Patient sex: M
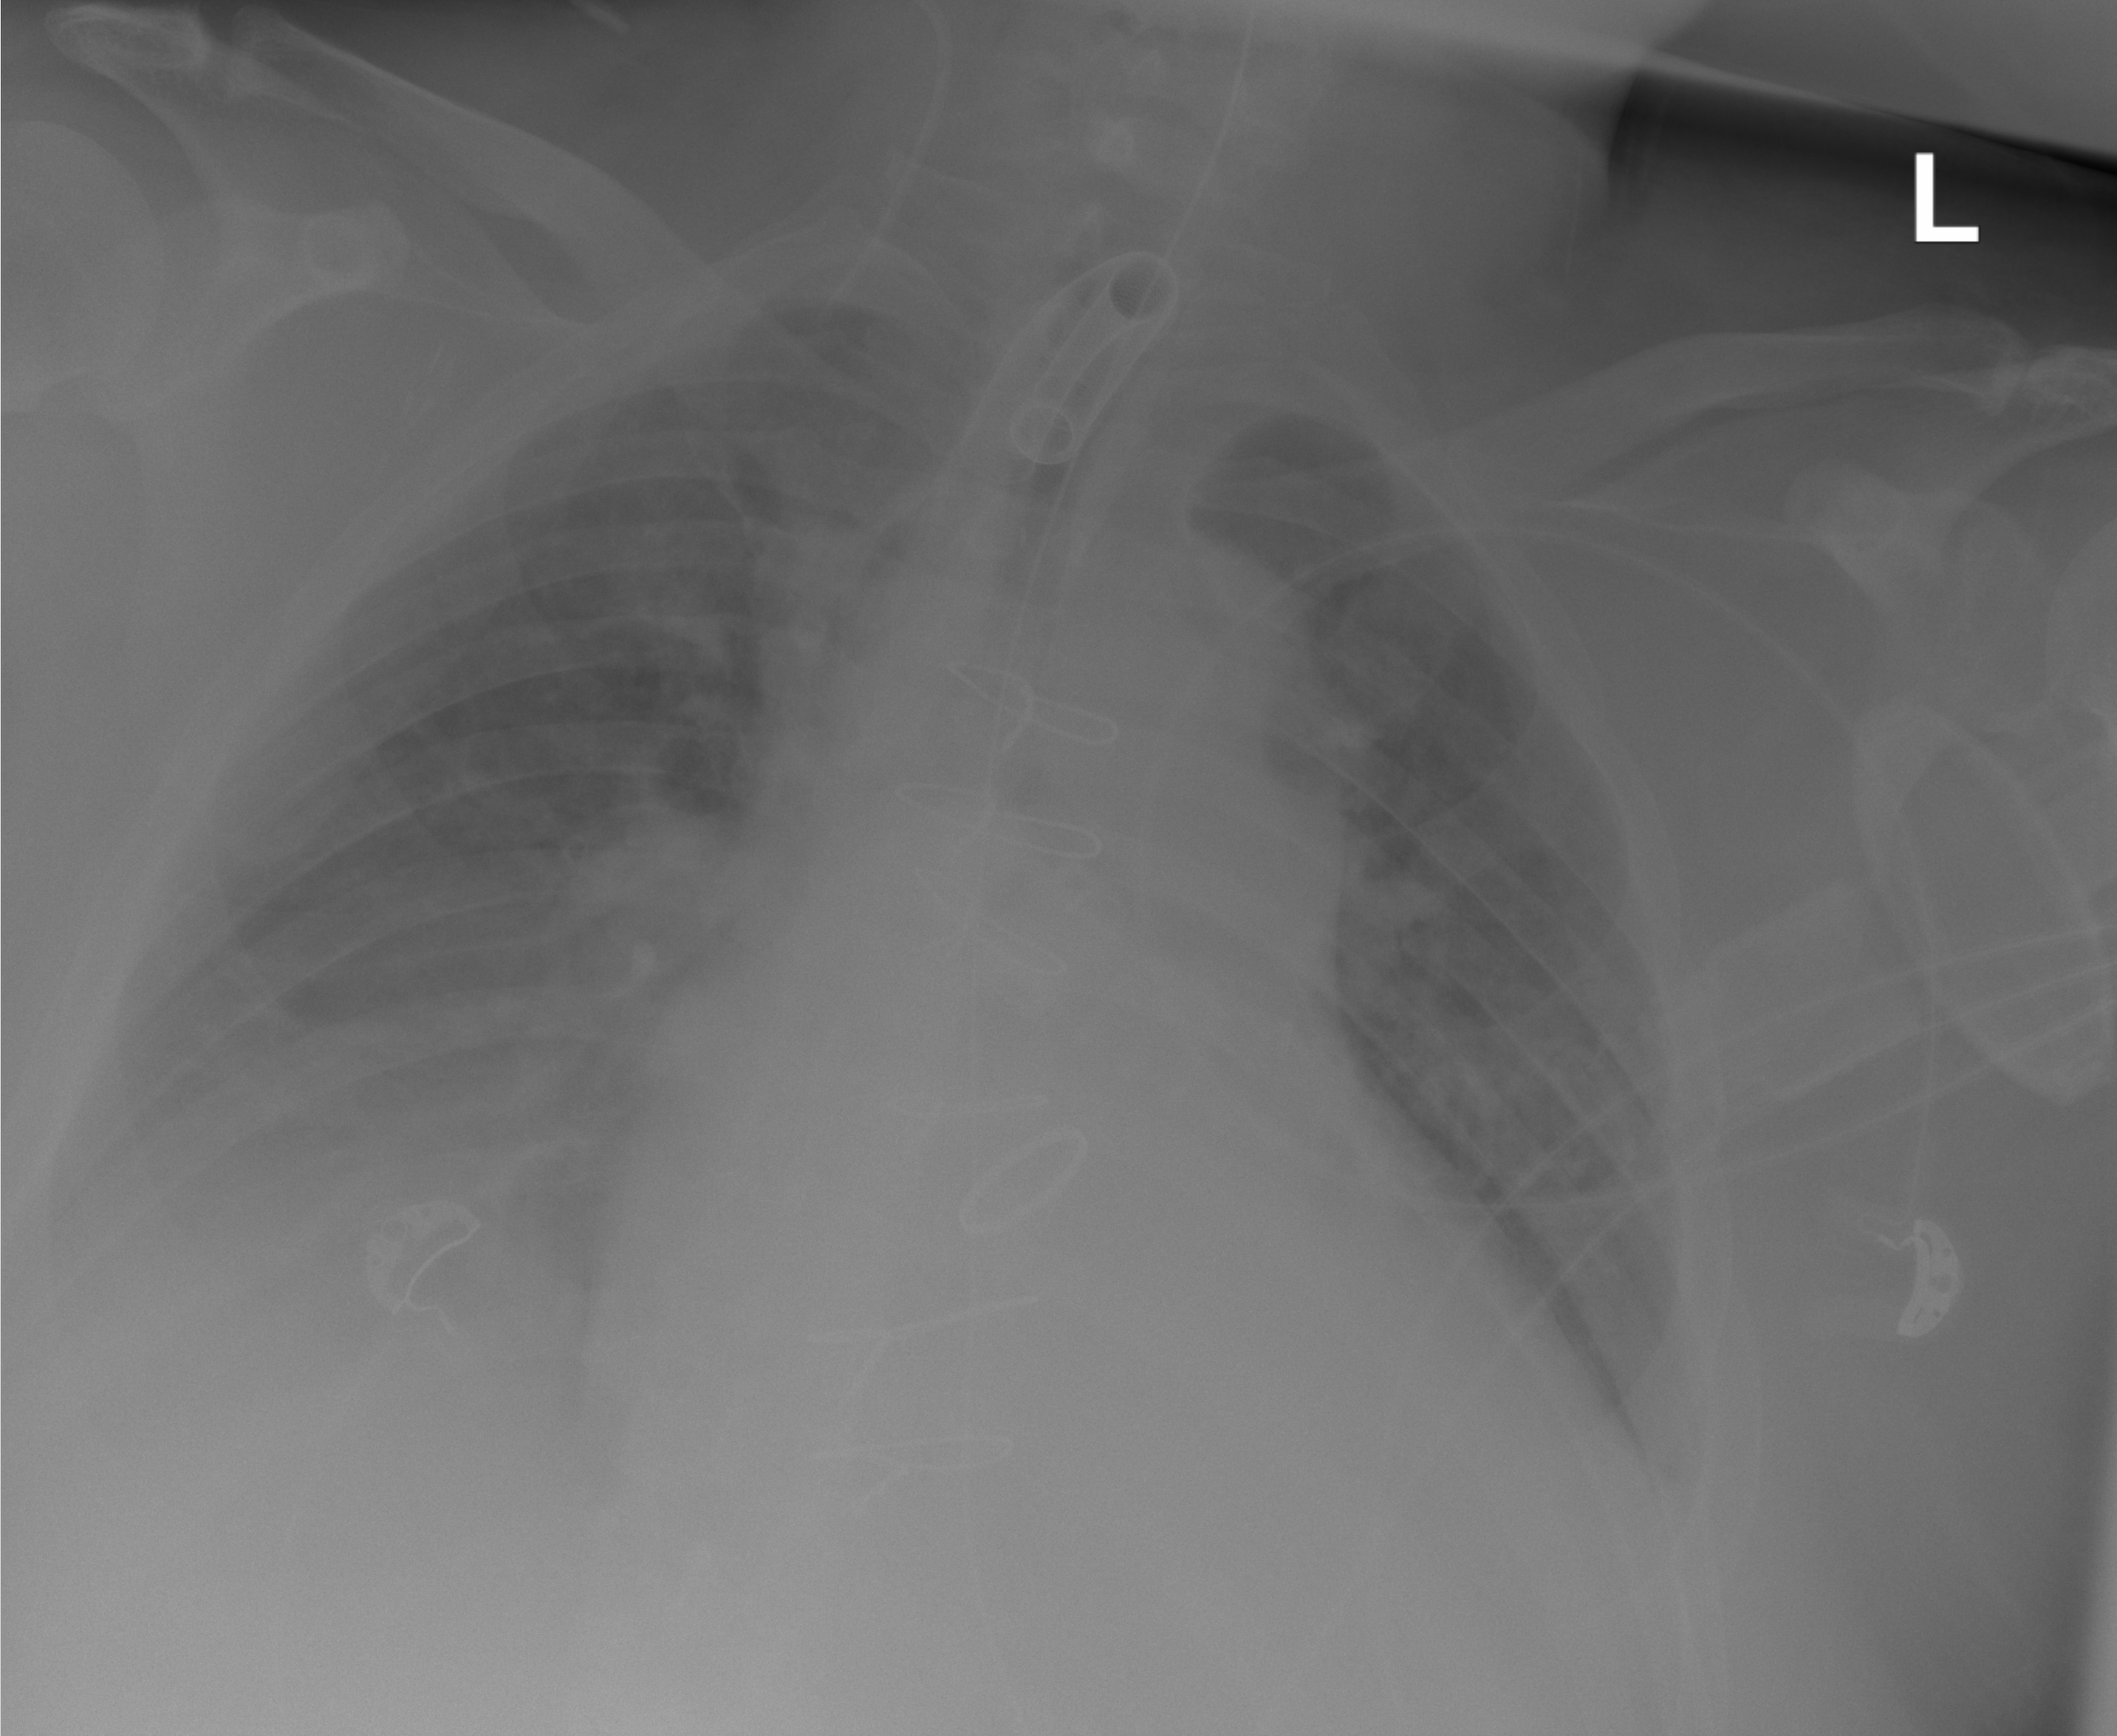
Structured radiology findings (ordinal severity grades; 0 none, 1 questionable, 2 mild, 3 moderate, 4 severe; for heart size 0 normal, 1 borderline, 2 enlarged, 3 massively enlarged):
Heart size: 2
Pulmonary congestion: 2
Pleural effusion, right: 2
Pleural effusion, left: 2
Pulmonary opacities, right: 0
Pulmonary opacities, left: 0
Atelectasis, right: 2
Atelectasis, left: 0